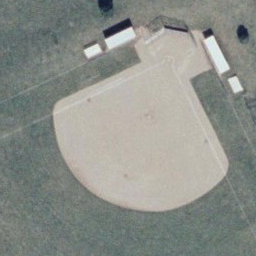
Label: baseball diamond